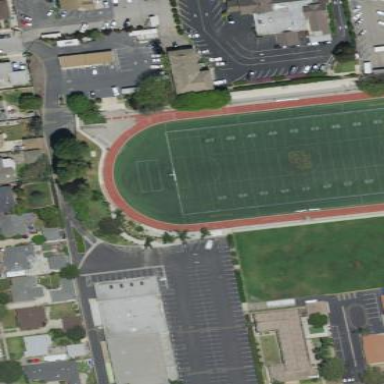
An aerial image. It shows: Pitch for American football with artificial turf surface.